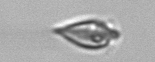
Label: Oxytoxum